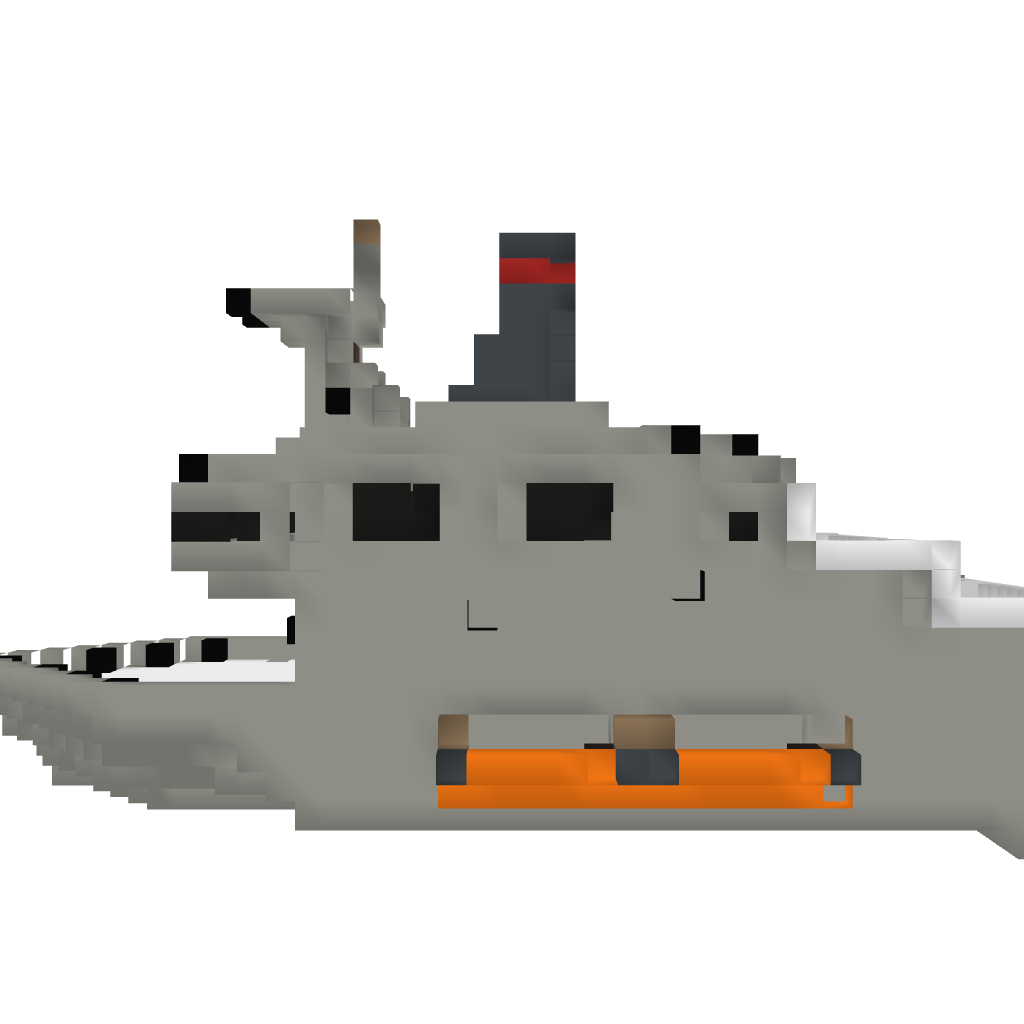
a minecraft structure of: Medium Ferry Ship V2